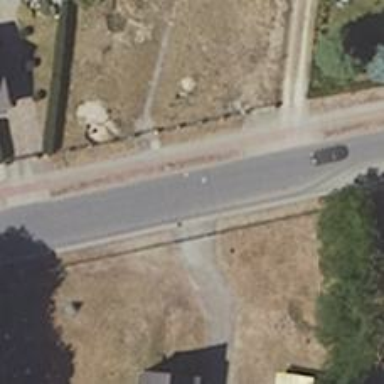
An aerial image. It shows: Residential road with asphalt surface. There is cycle track on the right side.